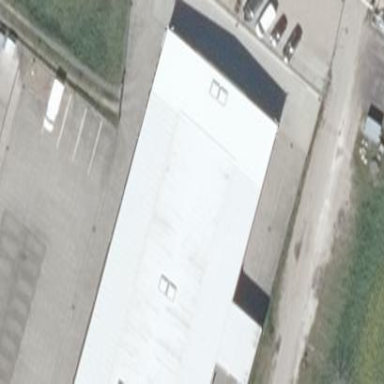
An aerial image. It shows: Part of building.